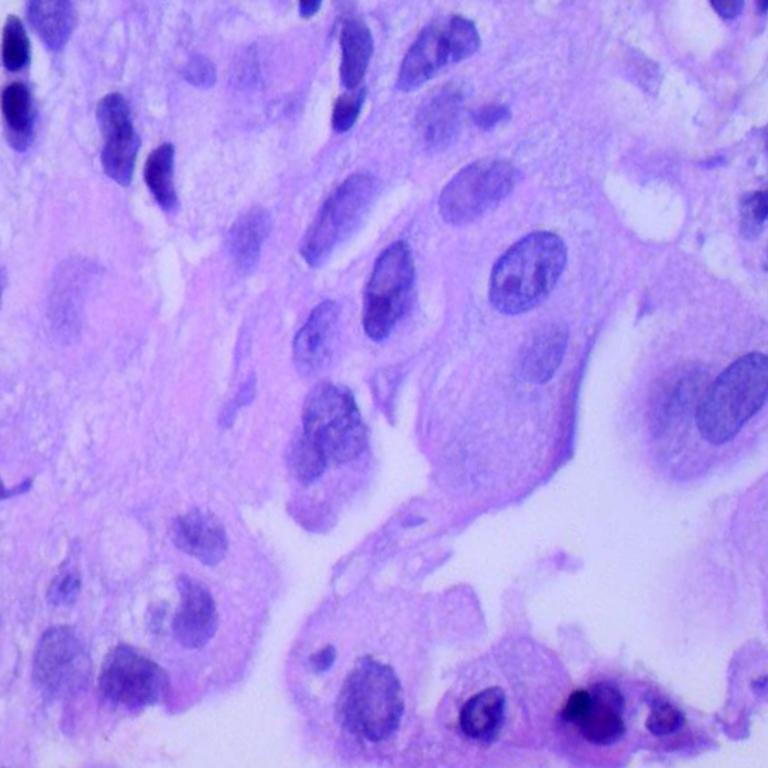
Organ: lung
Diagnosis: adenocarcinomas